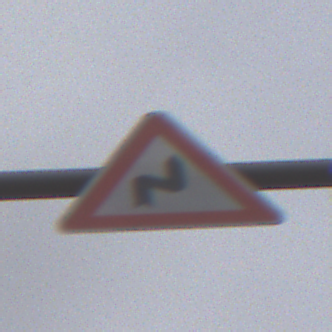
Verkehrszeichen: DoppelkurveRechts
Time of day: Midday
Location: Outdoor (RoadRail)
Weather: Overcast
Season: NotSpecified
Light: Natural